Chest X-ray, AP view. Patient: 31 years old, sex M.
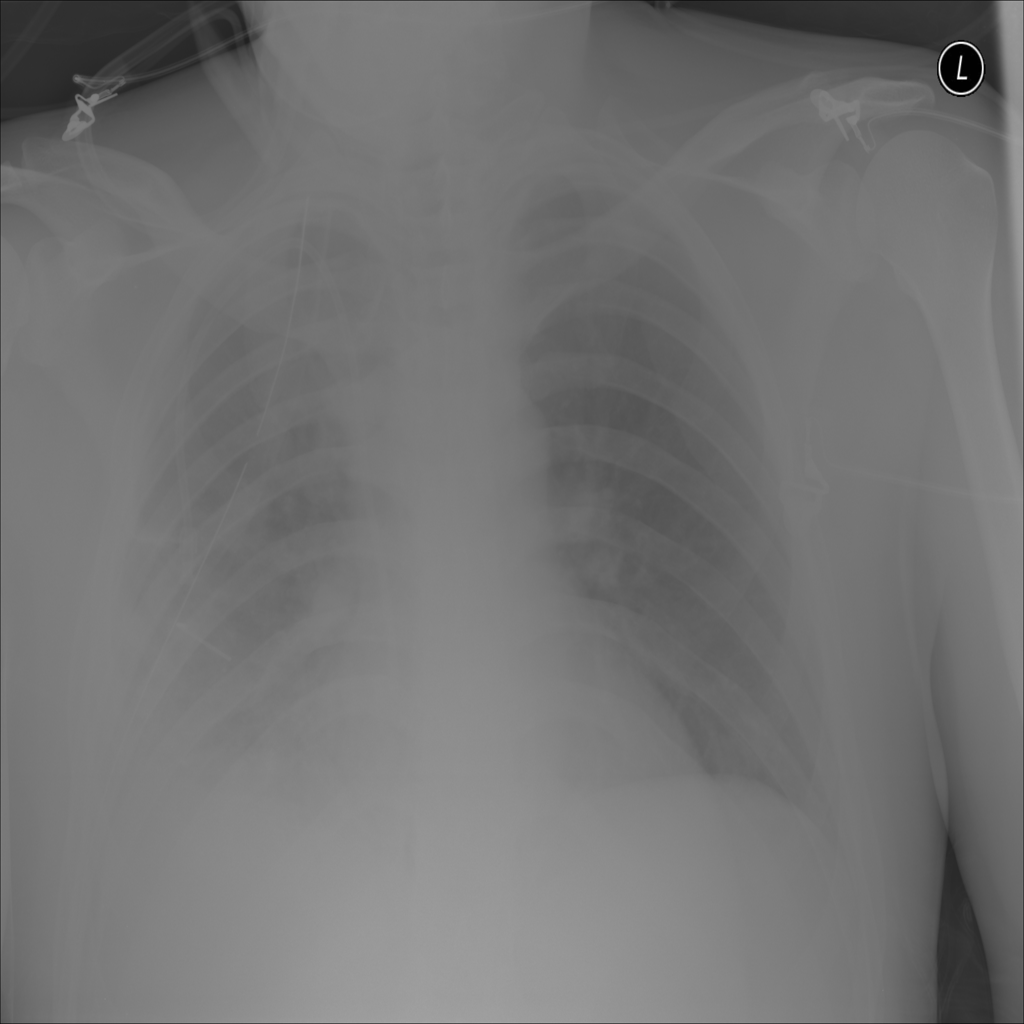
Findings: No Finding